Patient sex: F
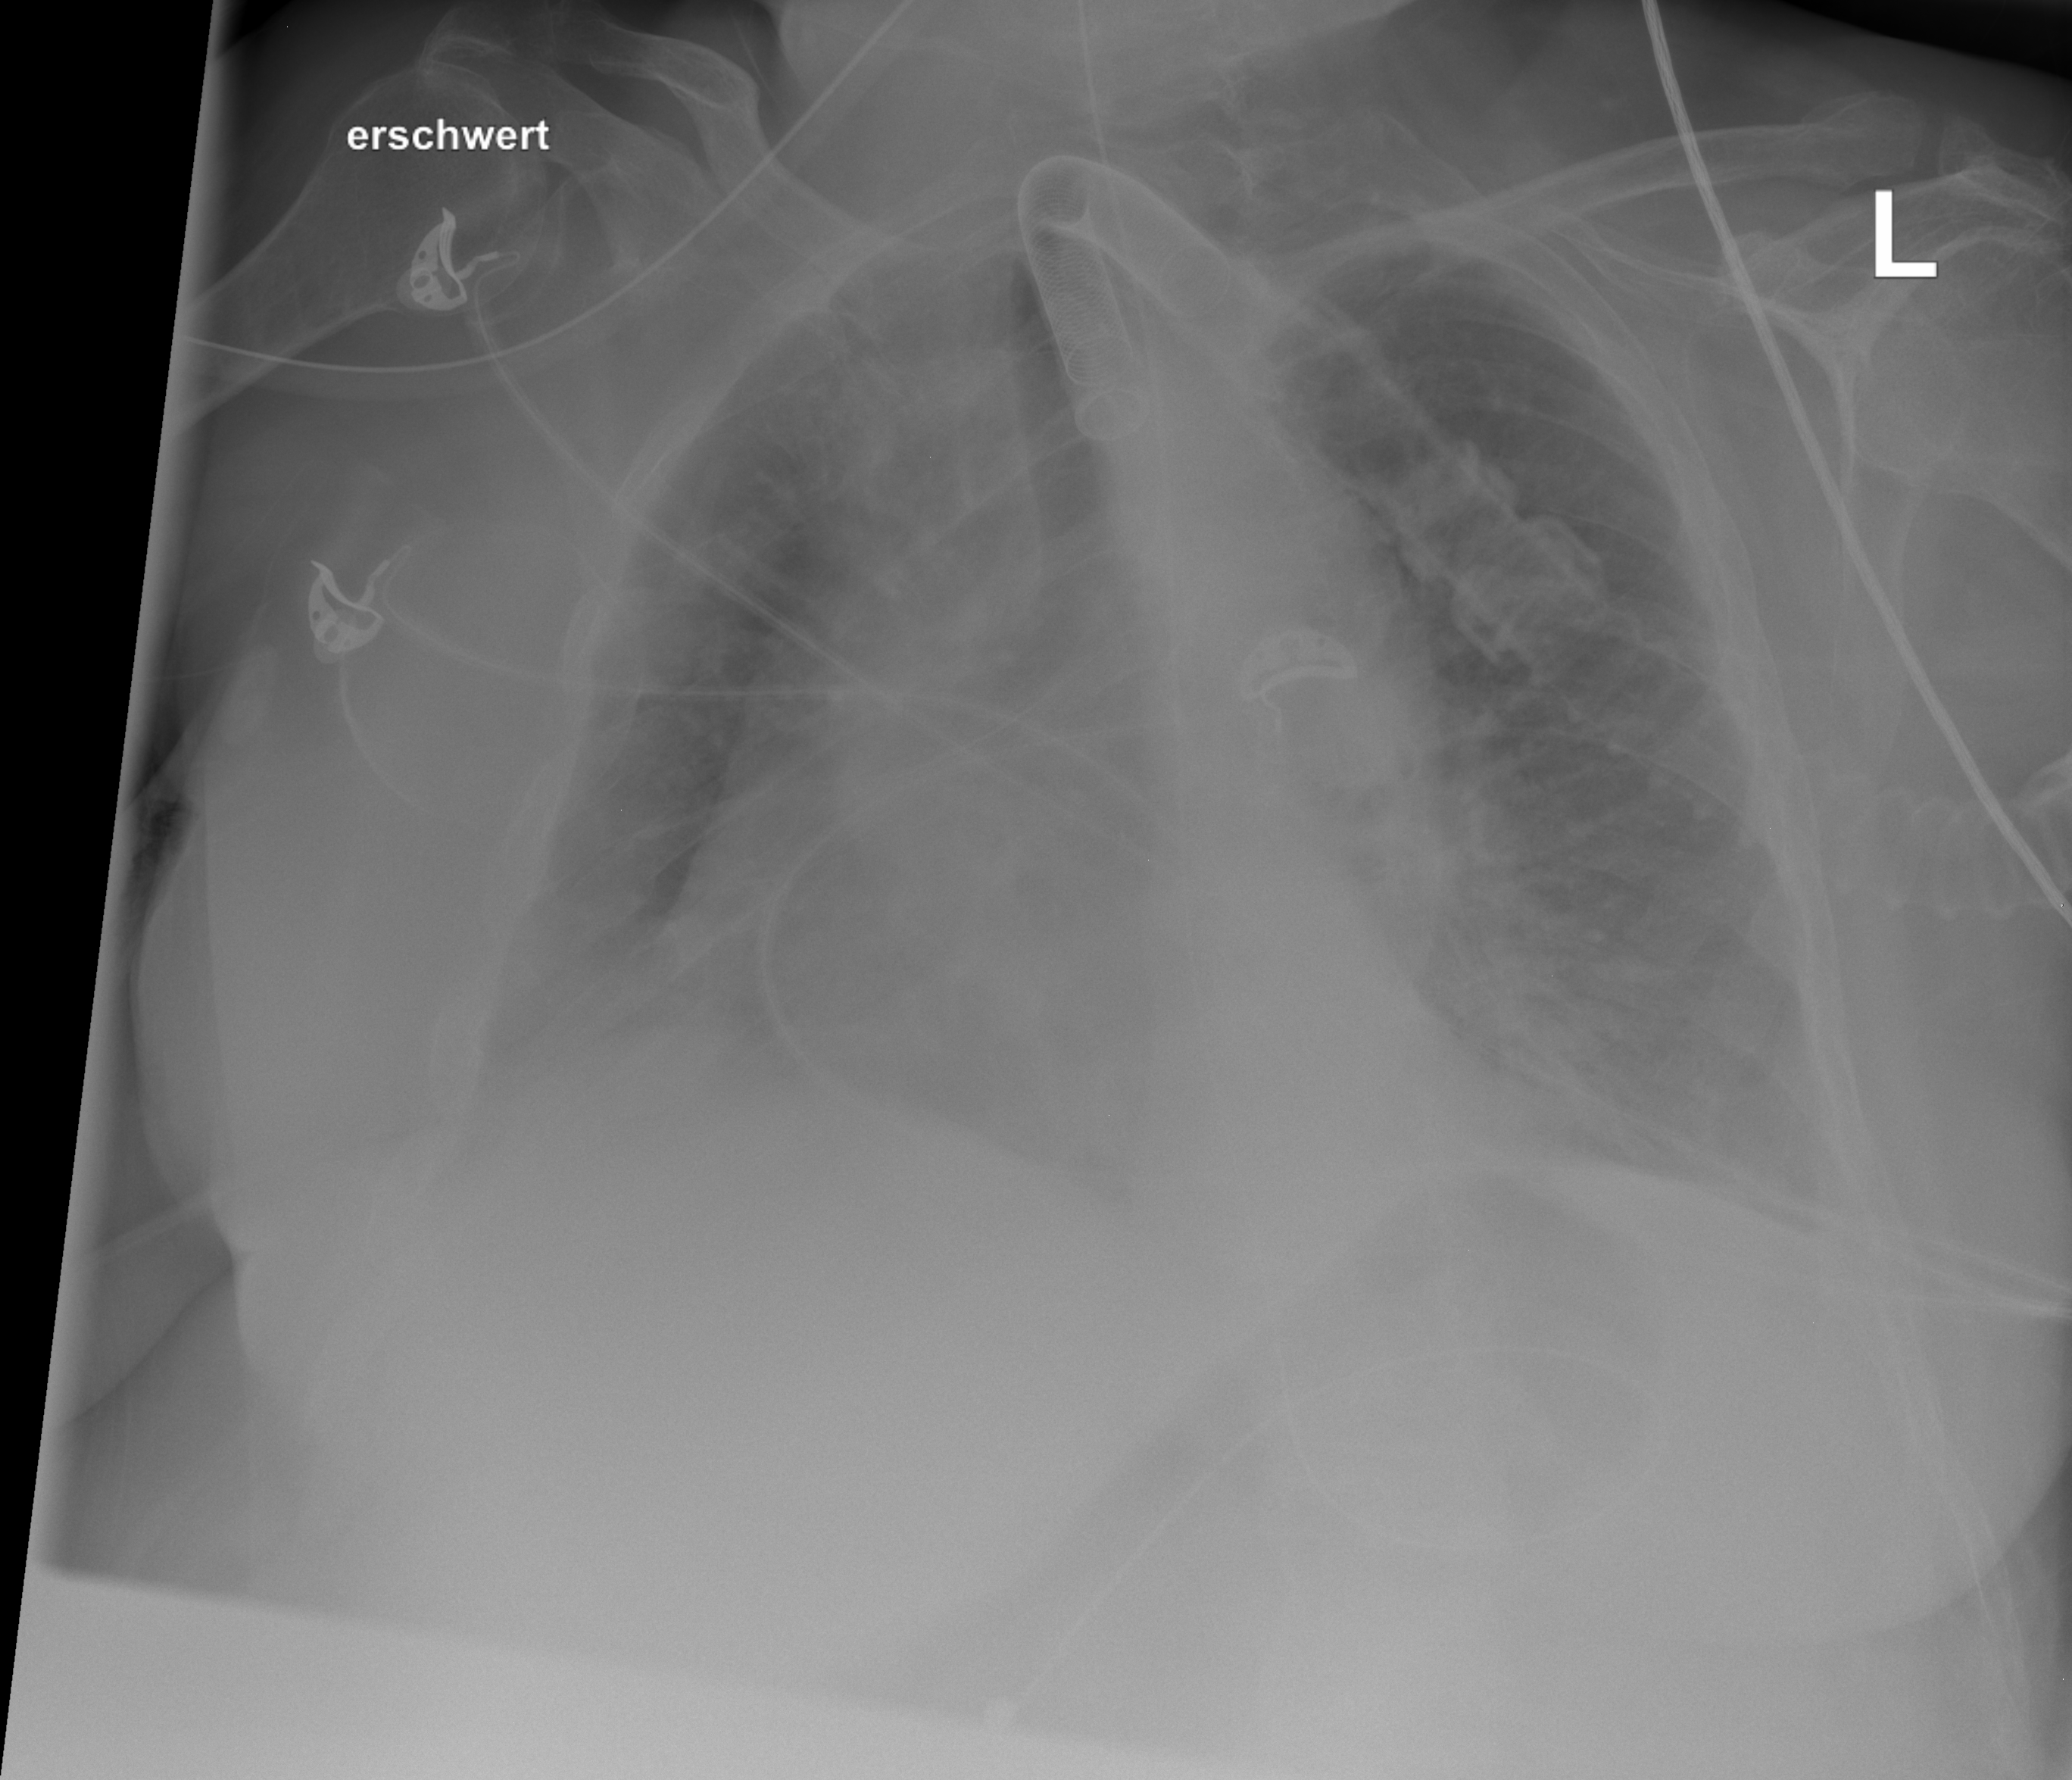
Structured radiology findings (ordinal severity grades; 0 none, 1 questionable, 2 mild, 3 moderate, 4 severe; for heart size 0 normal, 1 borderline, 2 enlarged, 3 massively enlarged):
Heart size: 2
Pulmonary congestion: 3
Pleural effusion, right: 2
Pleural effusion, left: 2
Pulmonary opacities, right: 0
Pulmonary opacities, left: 2
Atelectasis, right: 2
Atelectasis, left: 2